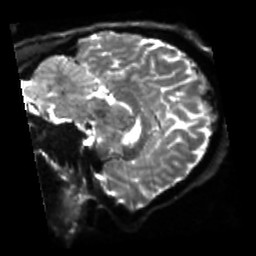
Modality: sbref
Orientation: sagittal
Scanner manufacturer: siemens
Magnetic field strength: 3 T
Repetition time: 4 s
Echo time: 0.0594 s